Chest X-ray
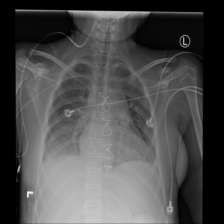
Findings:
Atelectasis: negative
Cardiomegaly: negative
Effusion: positive
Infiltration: negative
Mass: negative
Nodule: negative
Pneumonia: negative
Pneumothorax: negative
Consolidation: negative
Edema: negative
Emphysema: negative
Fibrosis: negative
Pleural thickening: negative
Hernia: negative